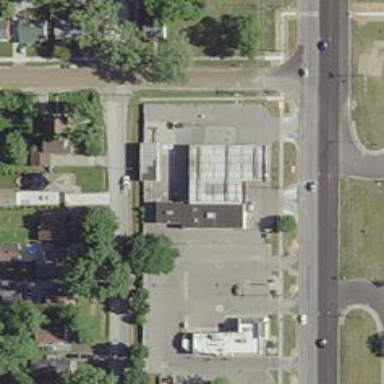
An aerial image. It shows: Convenience shop.